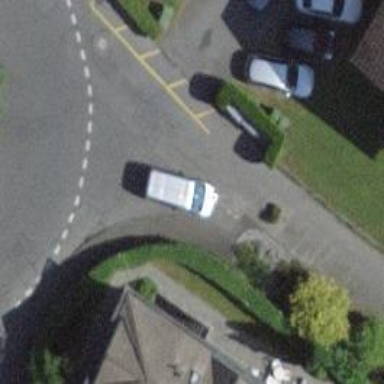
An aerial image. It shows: Kerb serving as barrier.